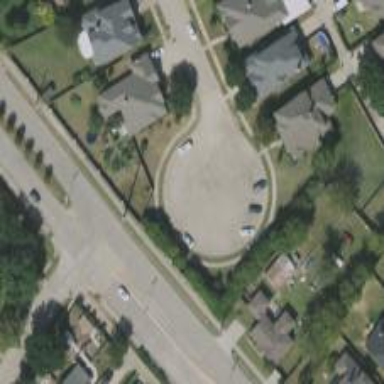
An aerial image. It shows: Circle designated as turning point on the road.